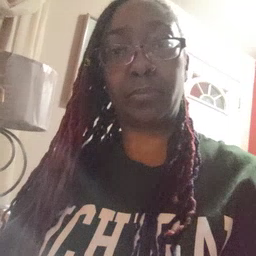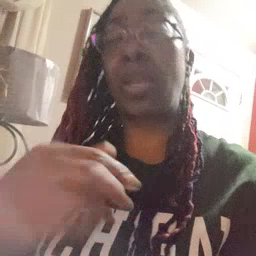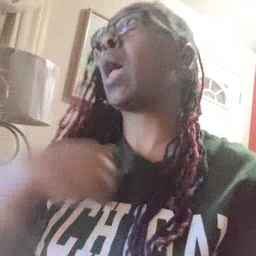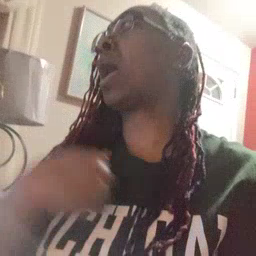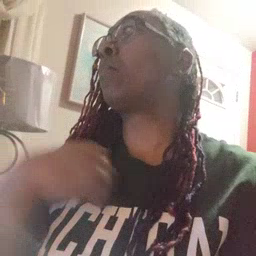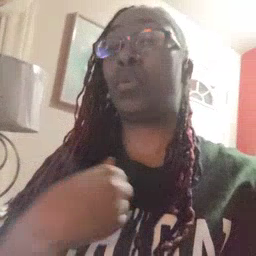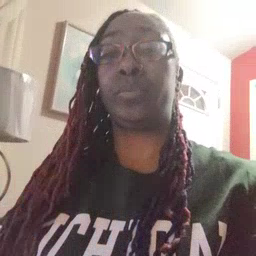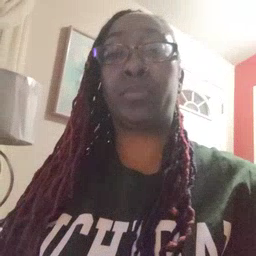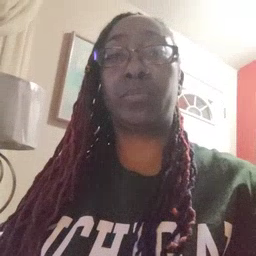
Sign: animal